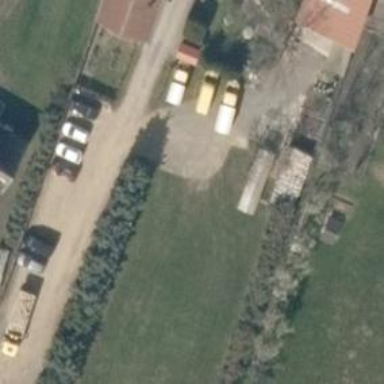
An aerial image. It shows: Caravan site for tourism.